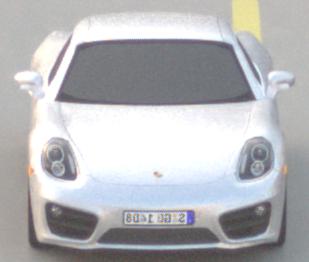
Make: Porsche
Model: Cayman
Detailed model: Cayman (981C)
Model produced from: 2013/03
Model produced until: 2014/04
Doors: 2
Color: white
Road condition: wet road
Daytime: sunrise or sunset
Contrast: low contrast